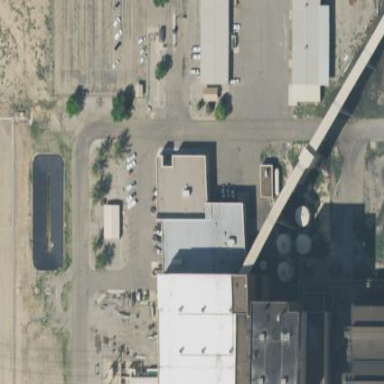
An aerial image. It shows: Industrial building with steam turbine generator.